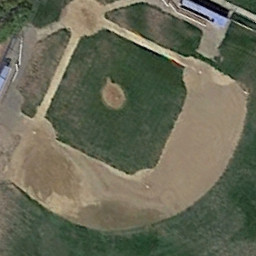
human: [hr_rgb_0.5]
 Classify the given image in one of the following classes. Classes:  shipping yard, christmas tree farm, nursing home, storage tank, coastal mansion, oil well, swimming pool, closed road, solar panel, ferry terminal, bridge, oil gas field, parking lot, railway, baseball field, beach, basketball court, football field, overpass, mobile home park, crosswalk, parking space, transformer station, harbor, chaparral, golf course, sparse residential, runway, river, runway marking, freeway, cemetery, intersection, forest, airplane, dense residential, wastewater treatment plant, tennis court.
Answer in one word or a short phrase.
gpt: baseball field